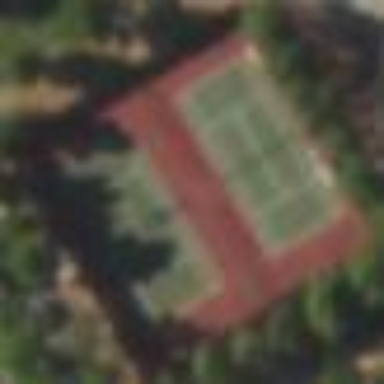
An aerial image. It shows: Tennis court on pitch.